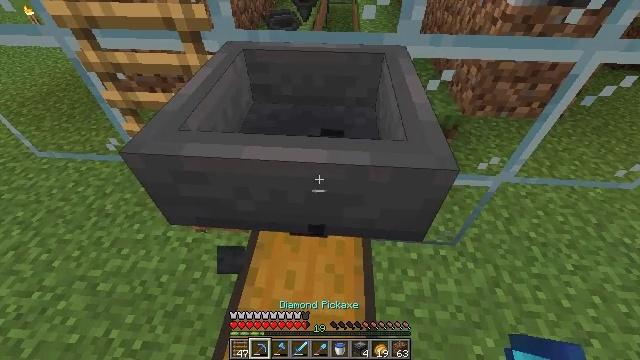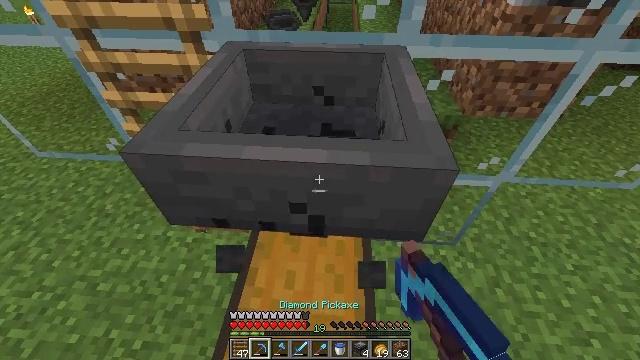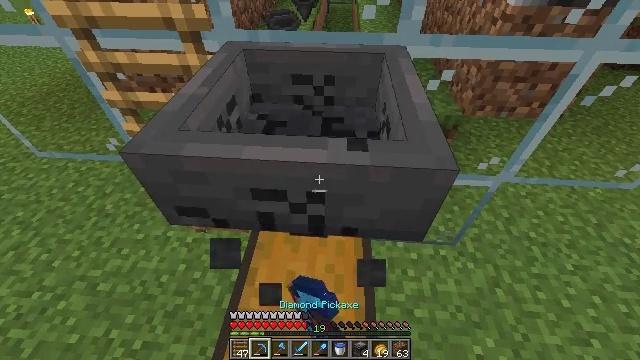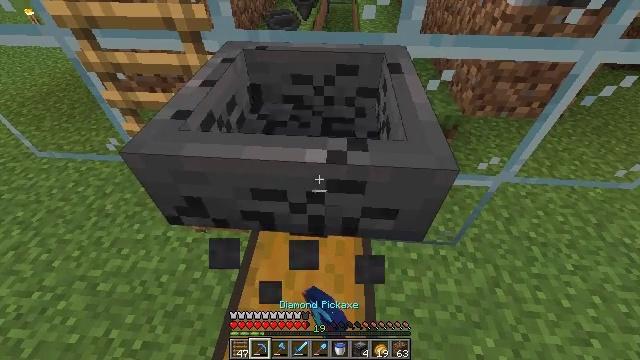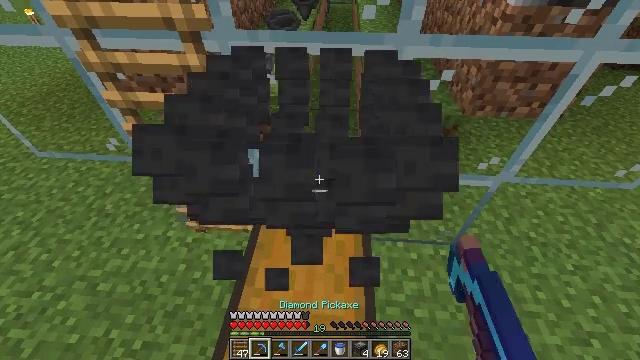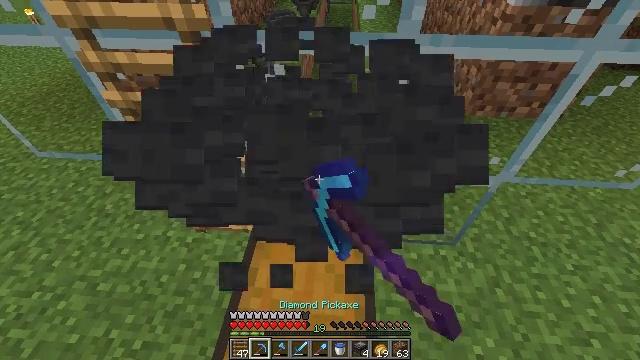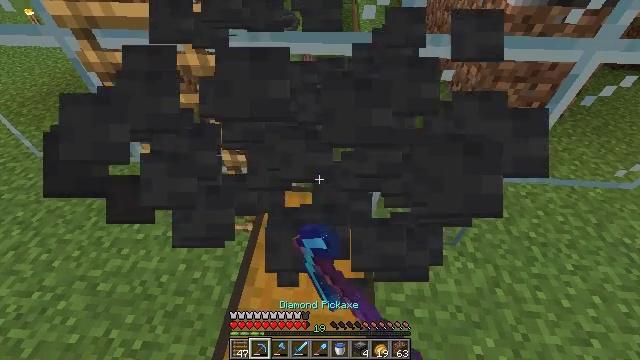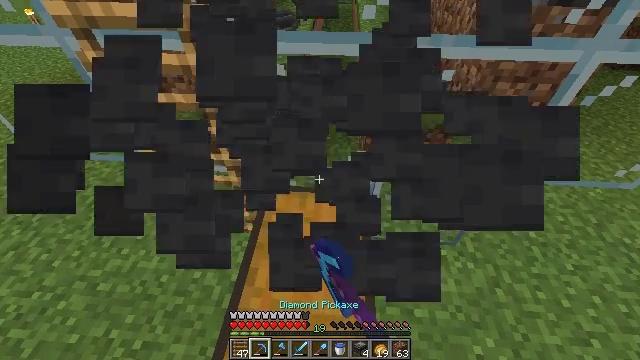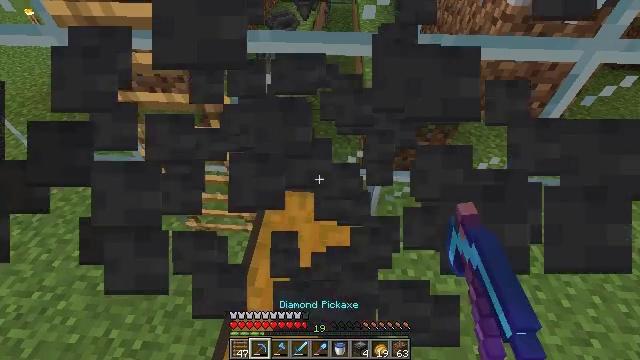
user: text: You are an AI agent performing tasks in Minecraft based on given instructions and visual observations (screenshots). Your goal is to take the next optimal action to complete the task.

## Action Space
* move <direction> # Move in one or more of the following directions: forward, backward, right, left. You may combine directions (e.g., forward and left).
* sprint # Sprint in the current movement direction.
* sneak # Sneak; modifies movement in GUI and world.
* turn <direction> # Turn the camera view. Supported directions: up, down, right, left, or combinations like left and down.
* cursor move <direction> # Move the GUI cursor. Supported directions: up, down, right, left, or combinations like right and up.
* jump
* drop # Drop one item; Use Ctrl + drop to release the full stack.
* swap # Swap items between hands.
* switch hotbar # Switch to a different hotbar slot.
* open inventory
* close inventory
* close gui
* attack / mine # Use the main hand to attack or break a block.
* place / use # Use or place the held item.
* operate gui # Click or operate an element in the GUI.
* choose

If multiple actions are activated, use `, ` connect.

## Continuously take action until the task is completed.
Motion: motion action
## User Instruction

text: Get the hopper into inventory.
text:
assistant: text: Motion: attack / mine
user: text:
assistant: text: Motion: attack / mine
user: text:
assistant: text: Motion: attack / mine
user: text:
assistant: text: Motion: attack / mine
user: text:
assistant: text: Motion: attack / mine
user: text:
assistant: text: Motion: attack / mine
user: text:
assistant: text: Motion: attack / mine
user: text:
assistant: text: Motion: attack / mine
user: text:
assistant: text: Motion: attack / mine